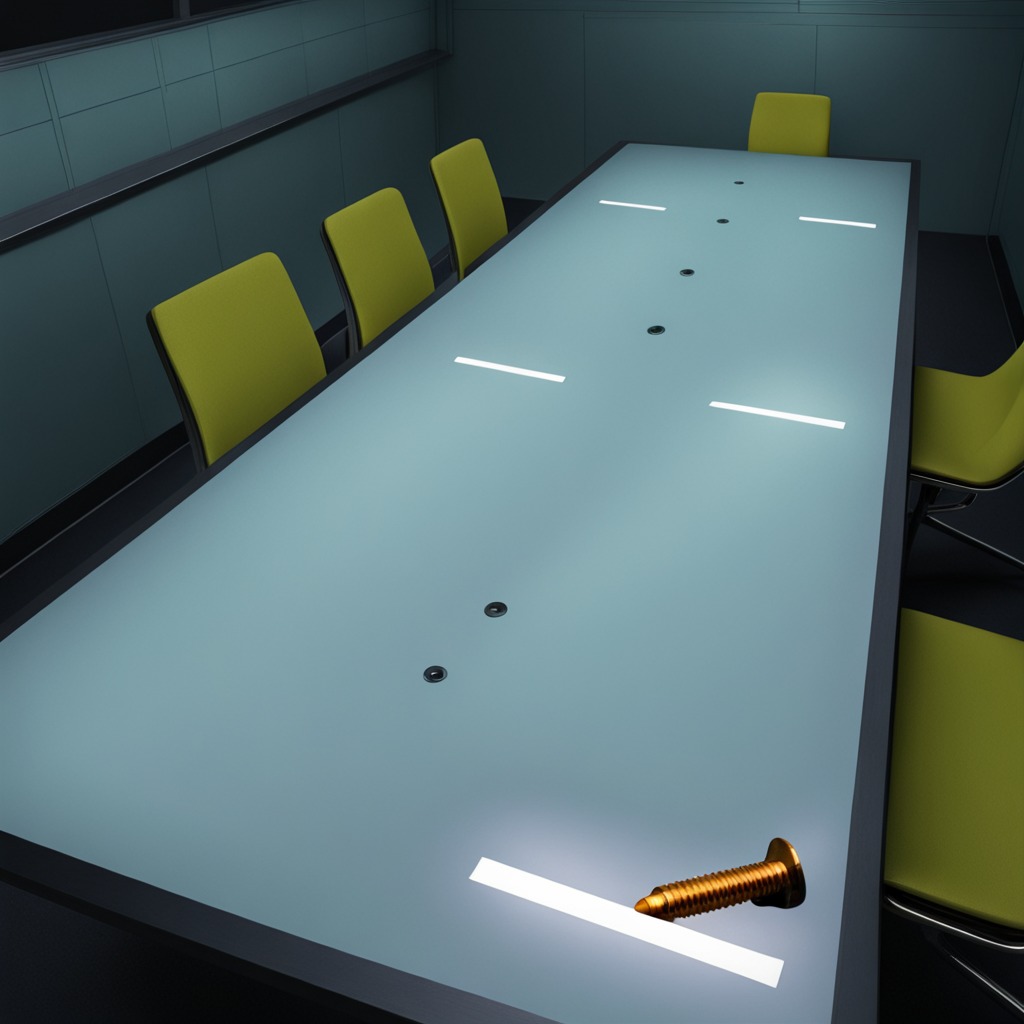
A metal screw is lying on the table in the railway signal maintenance room.